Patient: sex M, age 35
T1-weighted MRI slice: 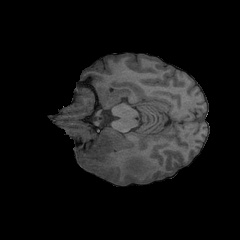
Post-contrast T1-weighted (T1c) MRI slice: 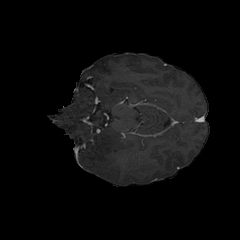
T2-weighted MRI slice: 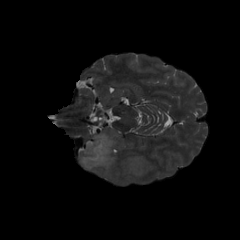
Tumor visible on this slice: yes
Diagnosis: Astrocytoma, IDH-mutant
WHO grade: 4